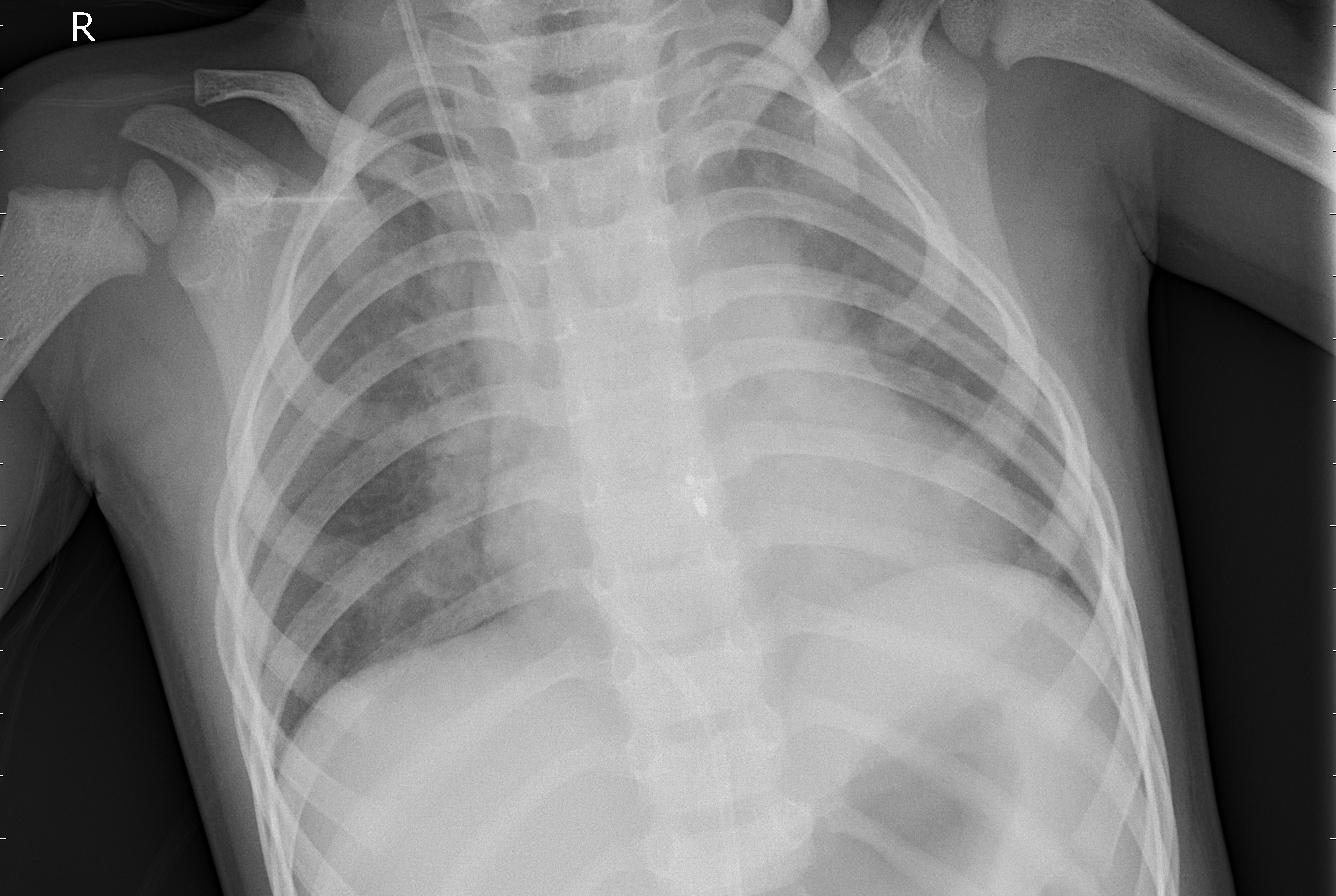
Diagnosis: PNEUMONIA